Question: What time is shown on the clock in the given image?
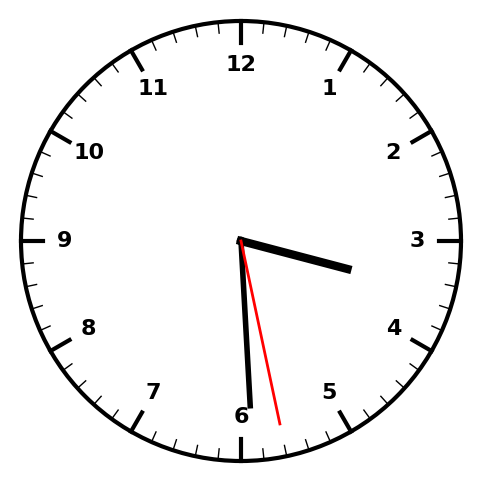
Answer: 03:29:28